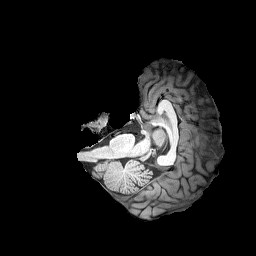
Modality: T1w
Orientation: axial
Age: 18
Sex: female
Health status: healthy